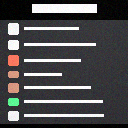
Screen state: on